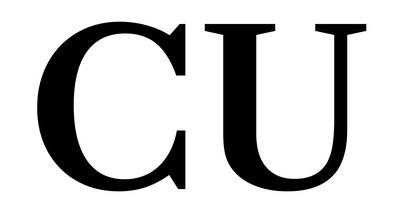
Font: LibreCaslonText_SemiBold